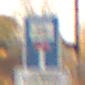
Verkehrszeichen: SackgasseRadverkehrDurchlaessig
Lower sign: HinweisGeaenderteVorfahrtVerkehrsfuehrungVerkehrsregelung3
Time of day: SunriseSunset
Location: Roofed (Suburban)
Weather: Clear
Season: NotSpecified
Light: Natural